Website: macys
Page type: billing-address
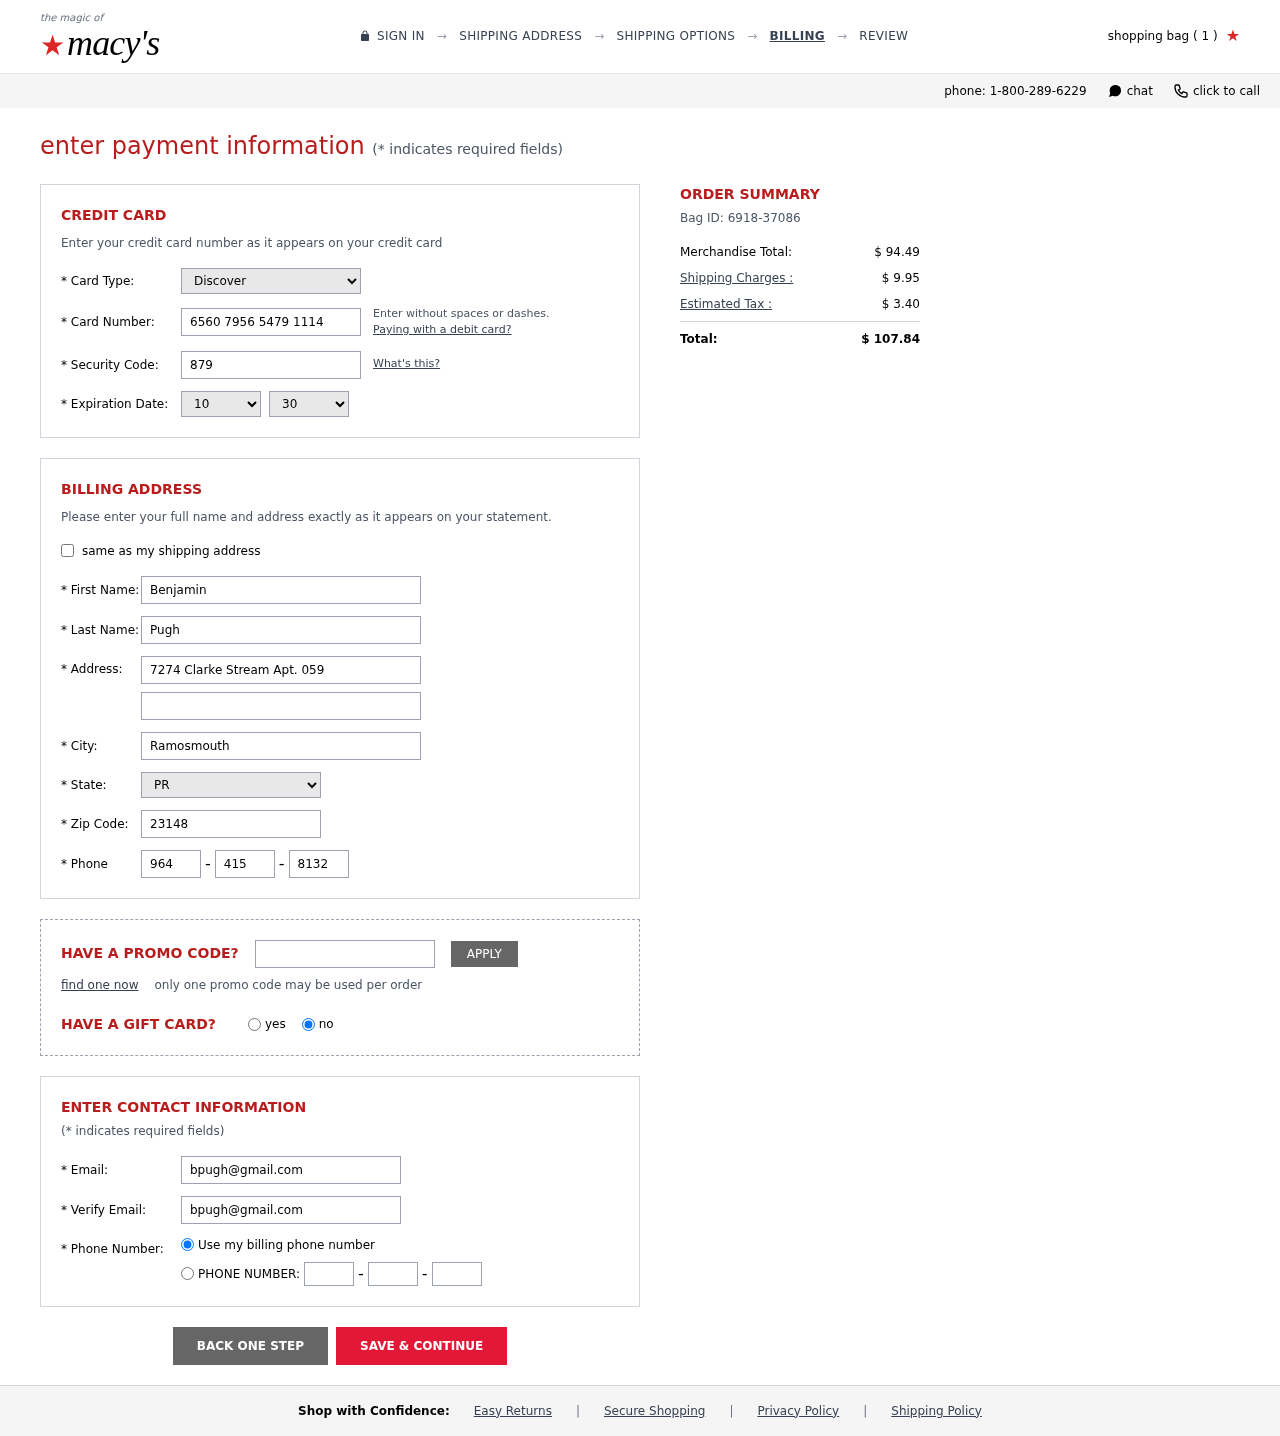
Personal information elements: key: PII_CARD_CVV
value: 879
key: PII_CARD_EXPIRY_MONTH
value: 10
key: PII_CARD_EXPIRY_YEAR
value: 30
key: PII_CARD_NUMBER
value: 6560 7956 5479 1114
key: PII_CARD_TYPE
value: Discover
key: PII_CITY
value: Ramosmouth
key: PII_EMAIL
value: bpugh@gmail.com
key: PII_FIRSTNAME
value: Benjamin
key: PII_LASTNAME
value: Pugh
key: PII_PHONE_AREA
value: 964
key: PII_PHONE_PREFIX
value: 415
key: PII_PHONE_SUFFIX
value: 8132
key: PII_POSTCODE
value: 23148
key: PII_STATE_ABBR
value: PR
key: PII_STREET
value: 7274 Clarke Stream Apt. 059
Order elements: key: ORDER_NUM_ITEMS
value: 1
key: ORDER_ID
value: Bag ID: 6918-37086
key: ORDER_SUBTOTAL
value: $ 94.49
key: ORDER_SHIPPING_COST
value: $ 9.95
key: ORDER_TAX
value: $ 3.40
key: ORDER_TOTAL
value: $ 107.84